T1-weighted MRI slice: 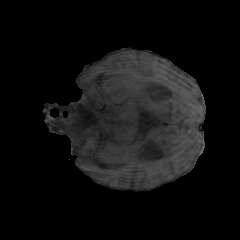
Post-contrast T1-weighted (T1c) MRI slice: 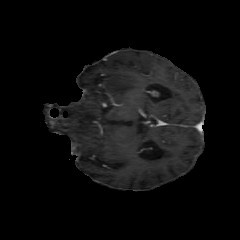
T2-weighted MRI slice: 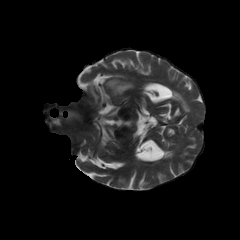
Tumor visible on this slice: yes